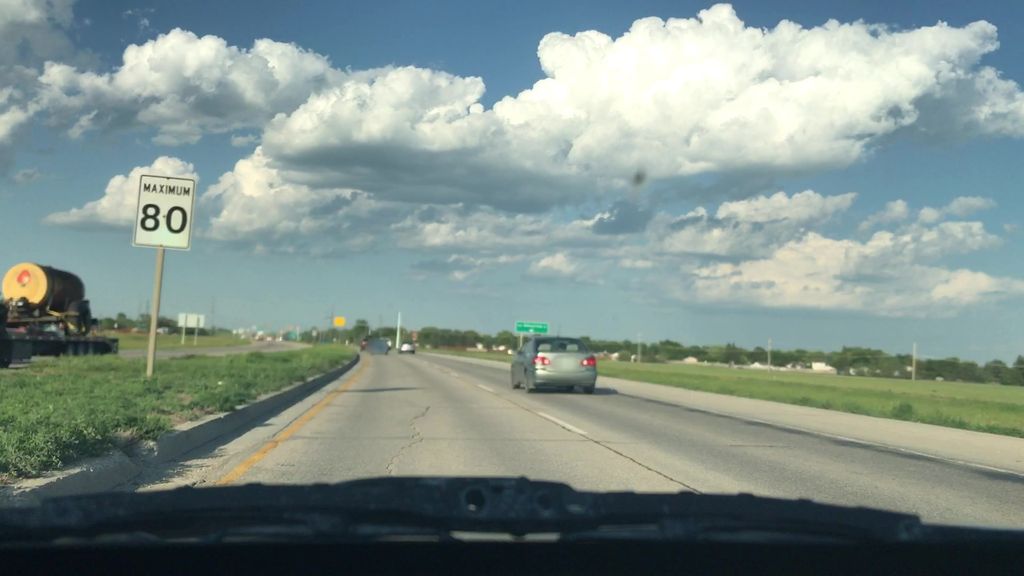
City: winnipeg